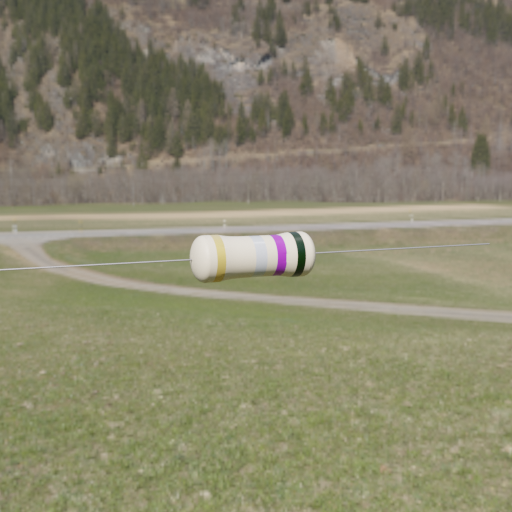
Resistor colour bands (in order): gold, silver, violet, black